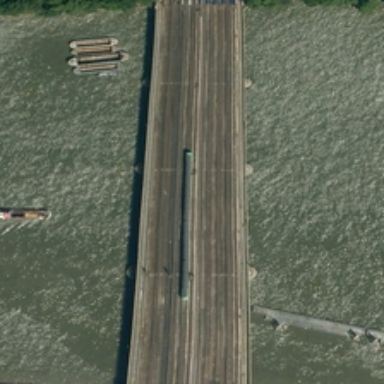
Several boats are in a river with a bridge on it and some green trees near it .